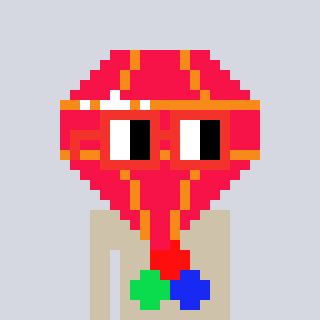
a pixel art character with square red glasses, a red diamond-shaped head and a bege-colored body on a cool background